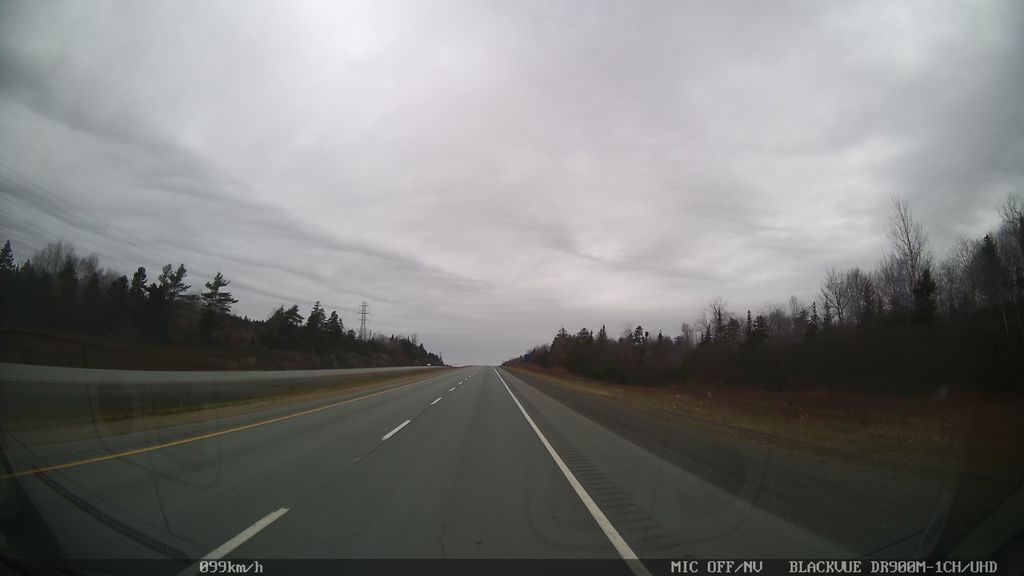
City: halifax